Interaction volume radius: 5 \u00c5
Interaction volume height: 10 \u00c5
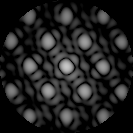
Disorder parameter: 0.1032